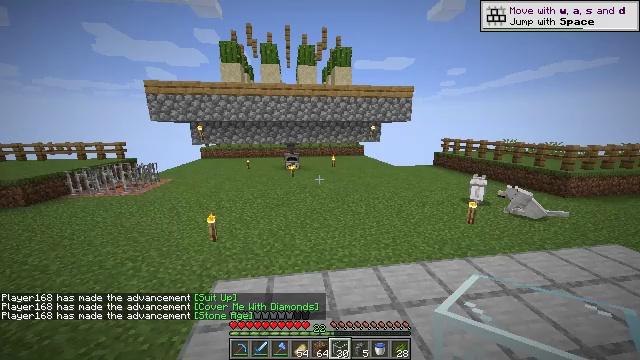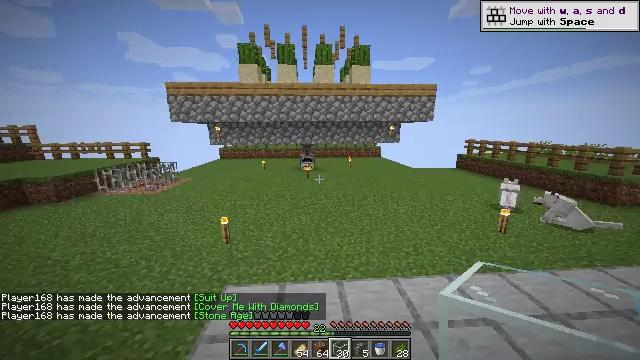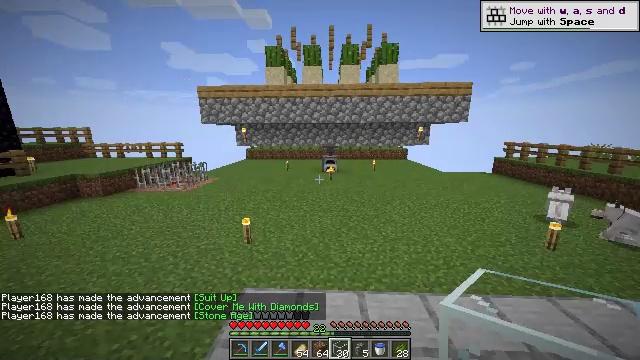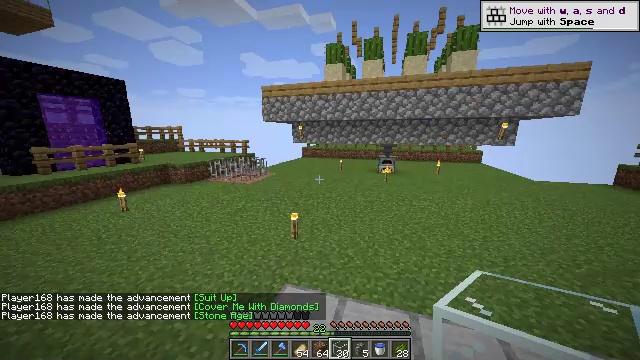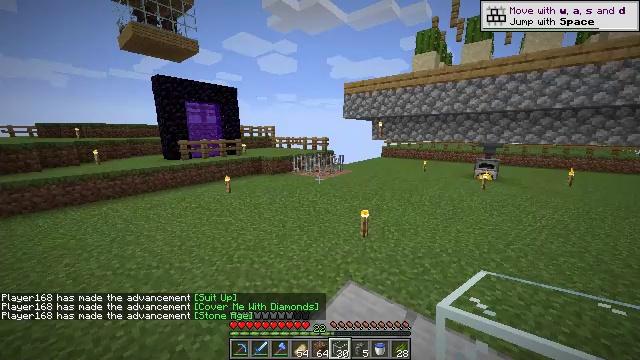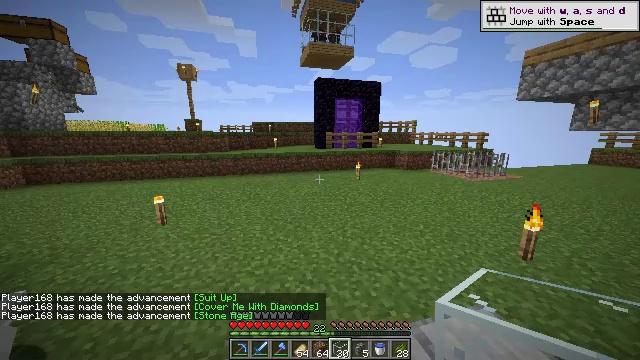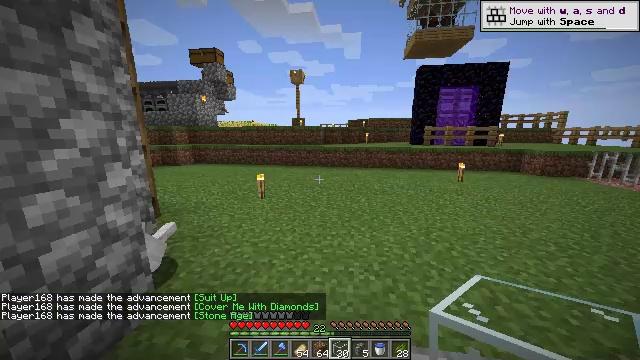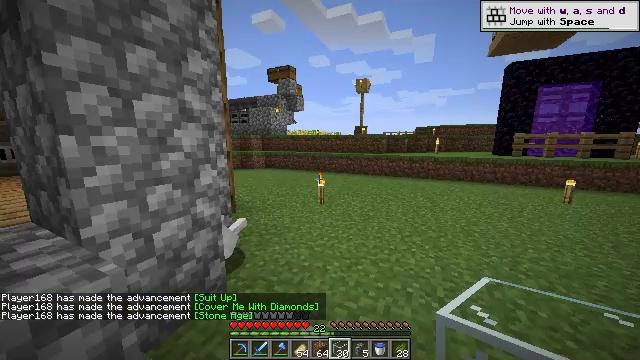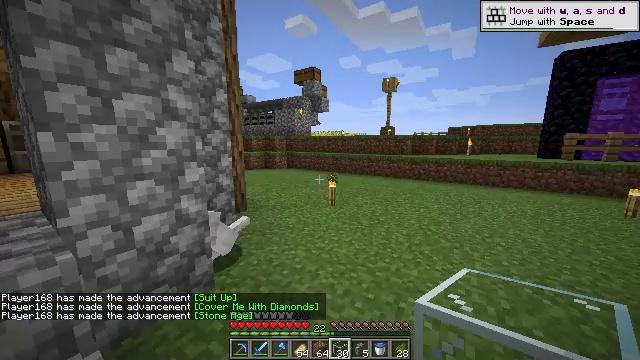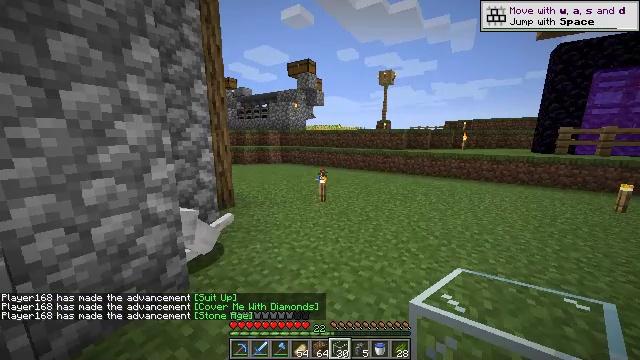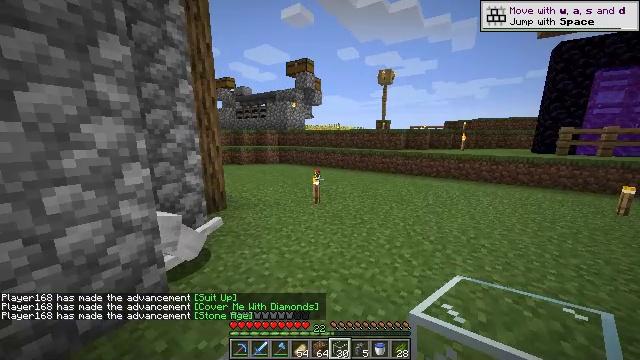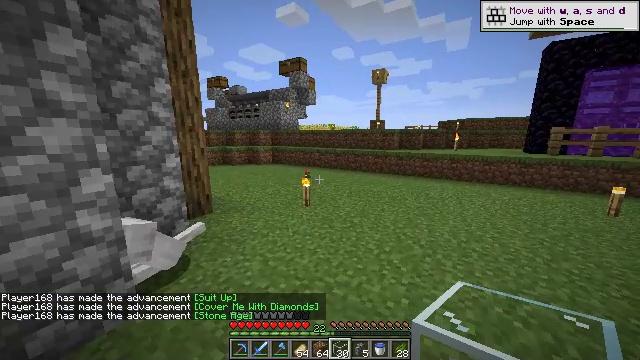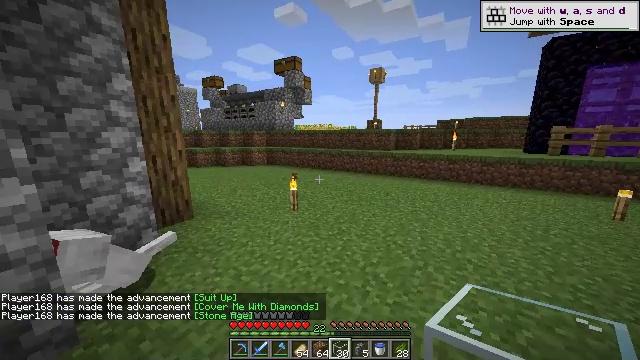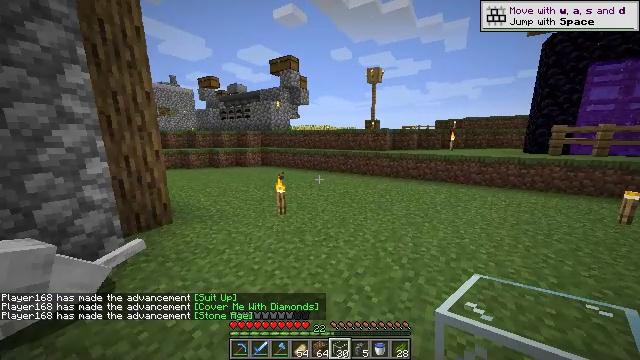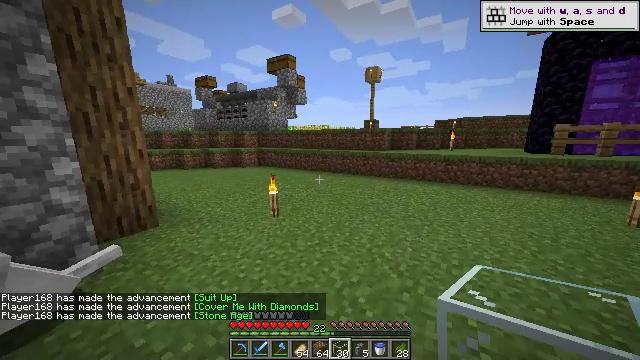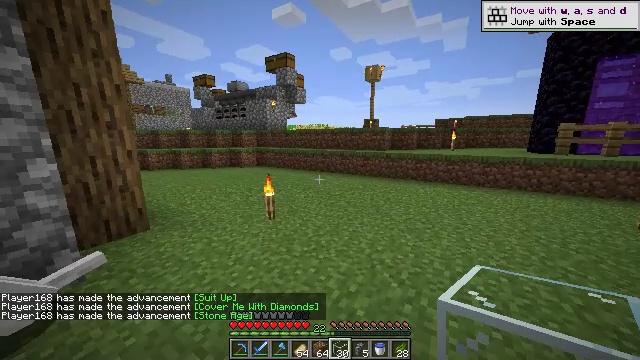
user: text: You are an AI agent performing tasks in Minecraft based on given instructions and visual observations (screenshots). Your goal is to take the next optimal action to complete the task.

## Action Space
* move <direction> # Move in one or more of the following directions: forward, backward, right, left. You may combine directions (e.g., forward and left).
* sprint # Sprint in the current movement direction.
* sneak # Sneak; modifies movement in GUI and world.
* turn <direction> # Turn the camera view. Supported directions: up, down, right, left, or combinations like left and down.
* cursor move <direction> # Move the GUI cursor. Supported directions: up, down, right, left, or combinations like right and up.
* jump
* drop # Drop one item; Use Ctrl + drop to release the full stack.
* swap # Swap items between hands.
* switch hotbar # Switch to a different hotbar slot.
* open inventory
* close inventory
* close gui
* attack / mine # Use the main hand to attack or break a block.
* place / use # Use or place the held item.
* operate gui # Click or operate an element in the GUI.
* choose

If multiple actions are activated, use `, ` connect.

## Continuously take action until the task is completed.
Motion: motion action
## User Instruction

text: Combine materials on the crafting table to make an emerald.
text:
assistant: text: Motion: move forward, sprint, turn left
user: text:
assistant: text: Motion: move forward, sprint, turn left
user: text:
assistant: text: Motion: move forward, sprint, turn left
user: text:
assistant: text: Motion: move forward and move right, sprint, turn left
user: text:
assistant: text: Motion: move forward and move right, turn left
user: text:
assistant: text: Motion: move forward and move right, turn left
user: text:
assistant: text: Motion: move forward and move right, turn left and up
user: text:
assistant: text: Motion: move forward and move right, turn left
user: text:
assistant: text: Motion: move forward and move right, sprint, turn down
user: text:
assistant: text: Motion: move forward and move right, sprint
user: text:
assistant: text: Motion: move forward and move right, sprint, turn right
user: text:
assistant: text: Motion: move forward and move right, sprint
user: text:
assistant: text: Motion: move forward and move right, sprint
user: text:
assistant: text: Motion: move forward
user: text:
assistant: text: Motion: move forward
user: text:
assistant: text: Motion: move forward
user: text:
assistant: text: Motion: move forward
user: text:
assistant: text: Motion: move forward
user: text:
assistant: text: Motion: move forward, turn left and up
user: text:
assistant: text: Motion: move forward, turn left
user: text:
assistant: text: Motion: move forward, turn up, jump
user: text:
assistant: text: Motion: move forward, jump
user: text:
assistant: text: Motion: move forward, jump
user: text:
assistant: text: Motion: move forward, jump
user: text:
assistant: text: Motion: move forward, jump
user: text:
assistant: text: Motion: move forward, jump
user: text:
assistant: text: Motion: move forward, turn right, jump
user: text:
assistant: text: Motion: move forward, turn right, jump
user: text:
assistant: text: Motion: move forward, jump
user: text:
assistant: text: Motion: move forward, jump